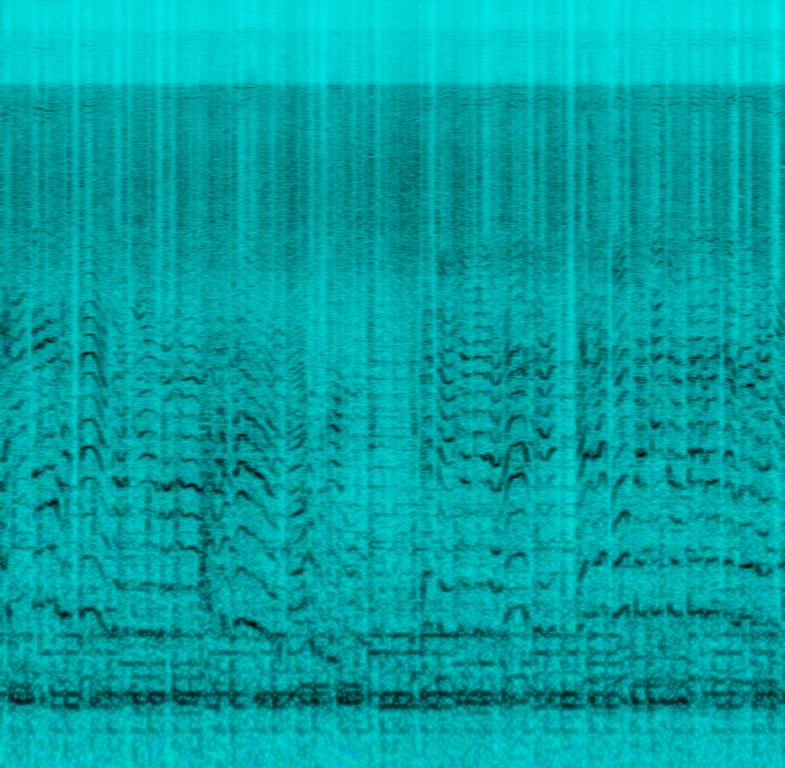
This song is a low quality live recording. This features an older female voice singing the main melody. This is accompanied by a tenor guitar playing two chords in a repeated rhythm. A male voice sings a fill after a line by the female voice. There is no percussion in this song. There are no other instruments. This is a celebration song sung in a foreign language.